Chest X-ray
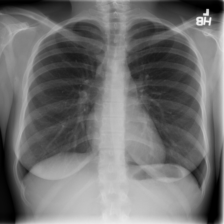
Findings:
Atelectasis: negative
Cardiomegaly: negative
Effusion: negative
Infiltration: negative
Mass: negative
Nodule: negative
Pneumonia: negative
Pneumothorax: negative
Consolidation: negative
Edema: negative
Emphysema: negative
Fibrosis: negative
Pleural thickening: negative
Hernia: negative